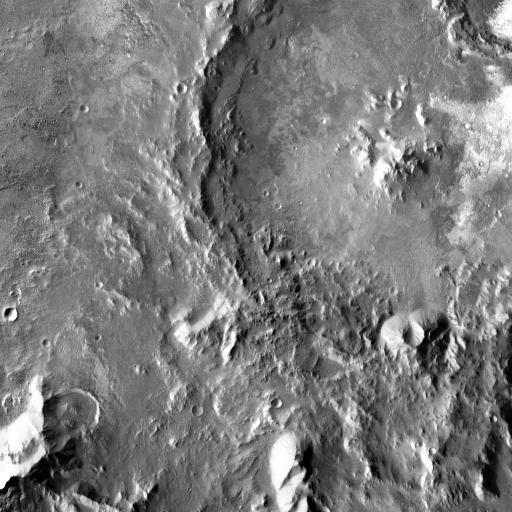
Crater classes present: Background, Other, Buried